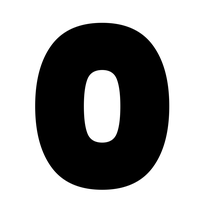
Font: Poppins-Black